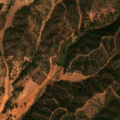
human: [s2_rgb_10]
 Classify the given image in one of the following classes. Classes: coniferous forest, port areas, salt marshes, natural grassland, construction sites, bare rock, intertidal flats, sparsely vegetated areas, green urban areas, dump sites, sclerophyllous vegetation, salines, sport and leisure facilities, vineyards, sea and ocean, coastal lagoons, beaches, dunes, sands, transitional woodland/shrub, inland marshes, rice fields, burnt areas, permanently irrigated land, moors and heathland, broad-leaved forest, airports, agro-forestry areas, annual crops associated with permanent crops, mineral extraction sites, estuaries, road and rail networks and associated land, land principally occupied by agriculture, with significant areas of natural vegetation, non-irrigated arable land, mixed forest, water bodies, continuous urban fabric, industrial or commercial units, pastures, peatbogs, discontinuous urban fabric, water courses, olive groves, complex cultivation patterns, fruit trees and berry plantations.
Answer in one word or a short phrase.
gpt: non-irrigated arable land, land principally occupied by agriculture, with significant areas of natural vegetation, broad-leaved forest